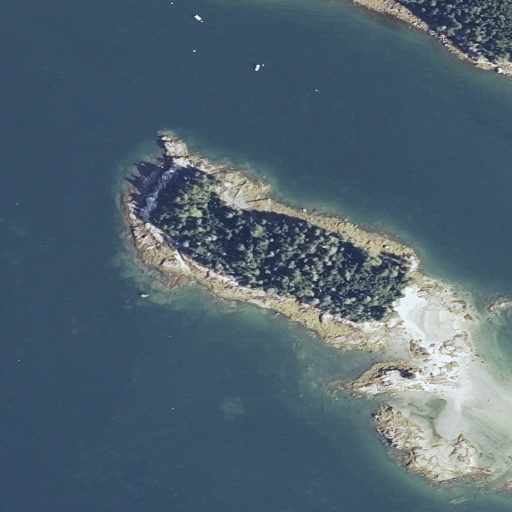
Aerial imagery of island in Maine named Joes Island containing open water, evergreen forest, herbaceous wetlands, grassland, and barren land